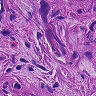
Metastatic tissue present: yes